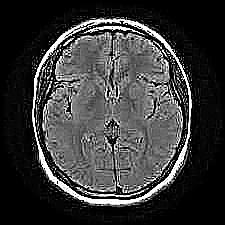
Label: notumor